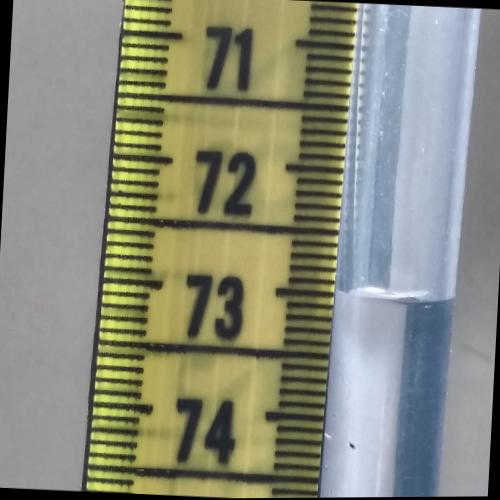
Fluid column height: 73.0 cm